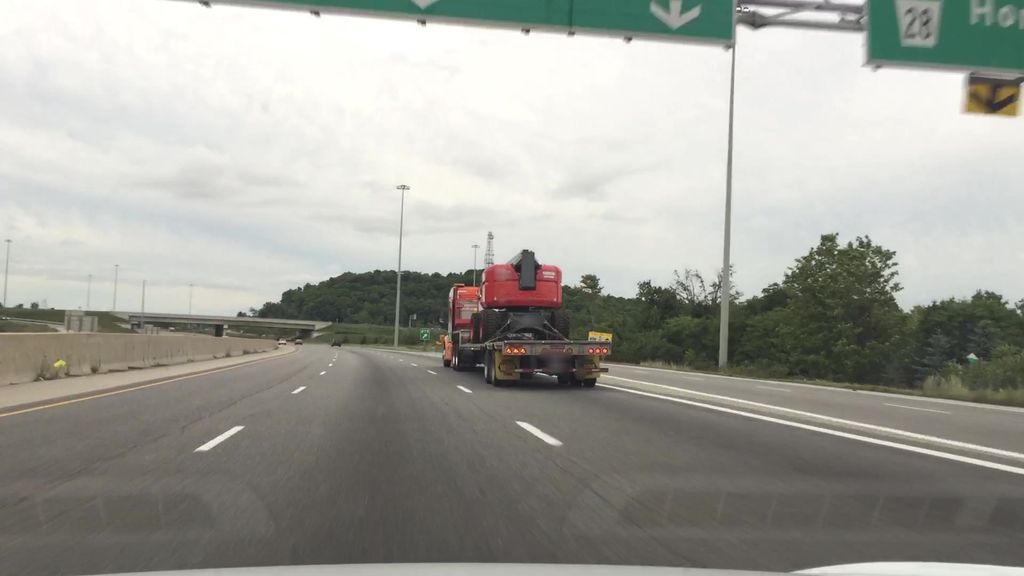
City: kitchener-waterloo